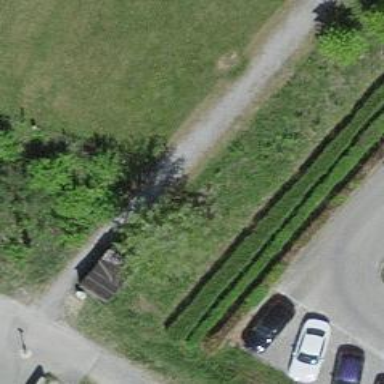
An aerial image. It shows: Unpaved footway.